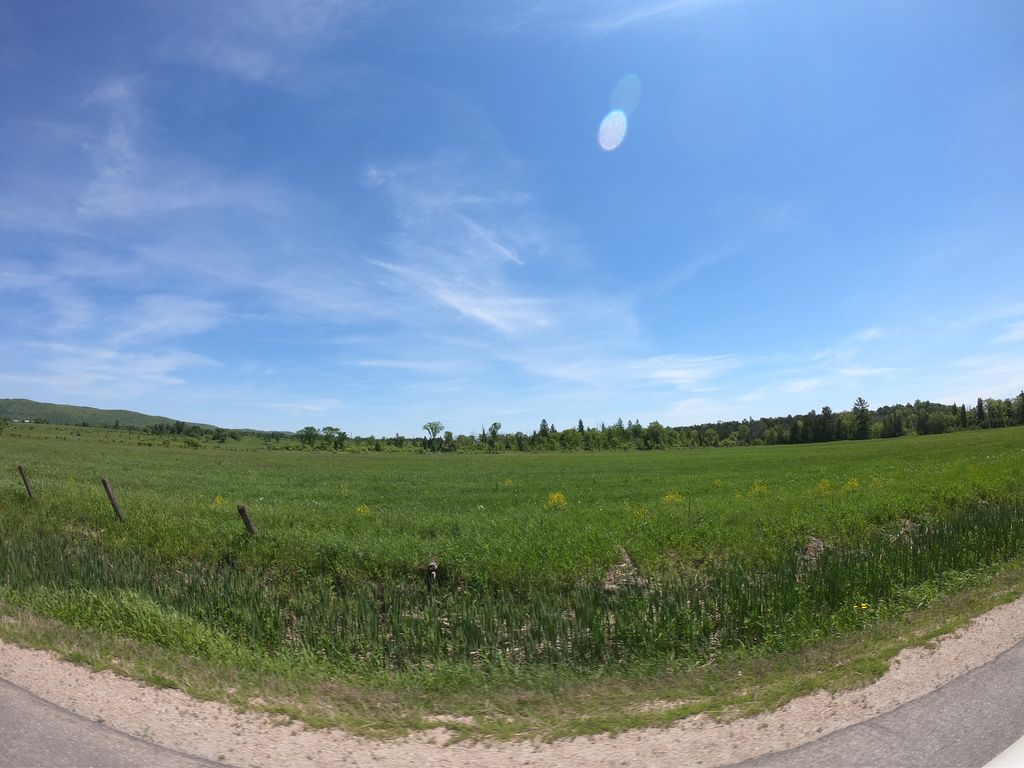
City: ottawa-gatineau